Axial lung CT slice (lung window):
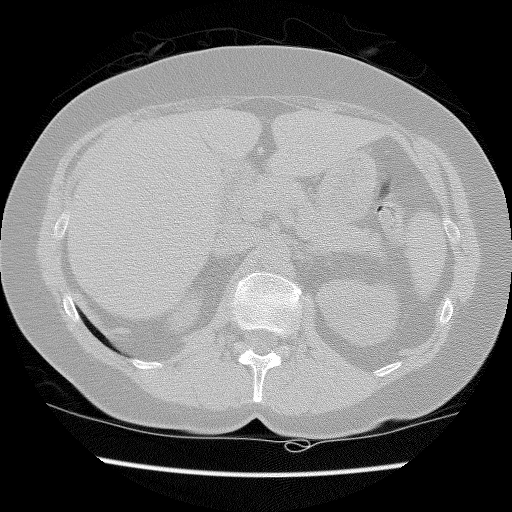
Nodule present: no